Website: apple
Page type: customer-info-address
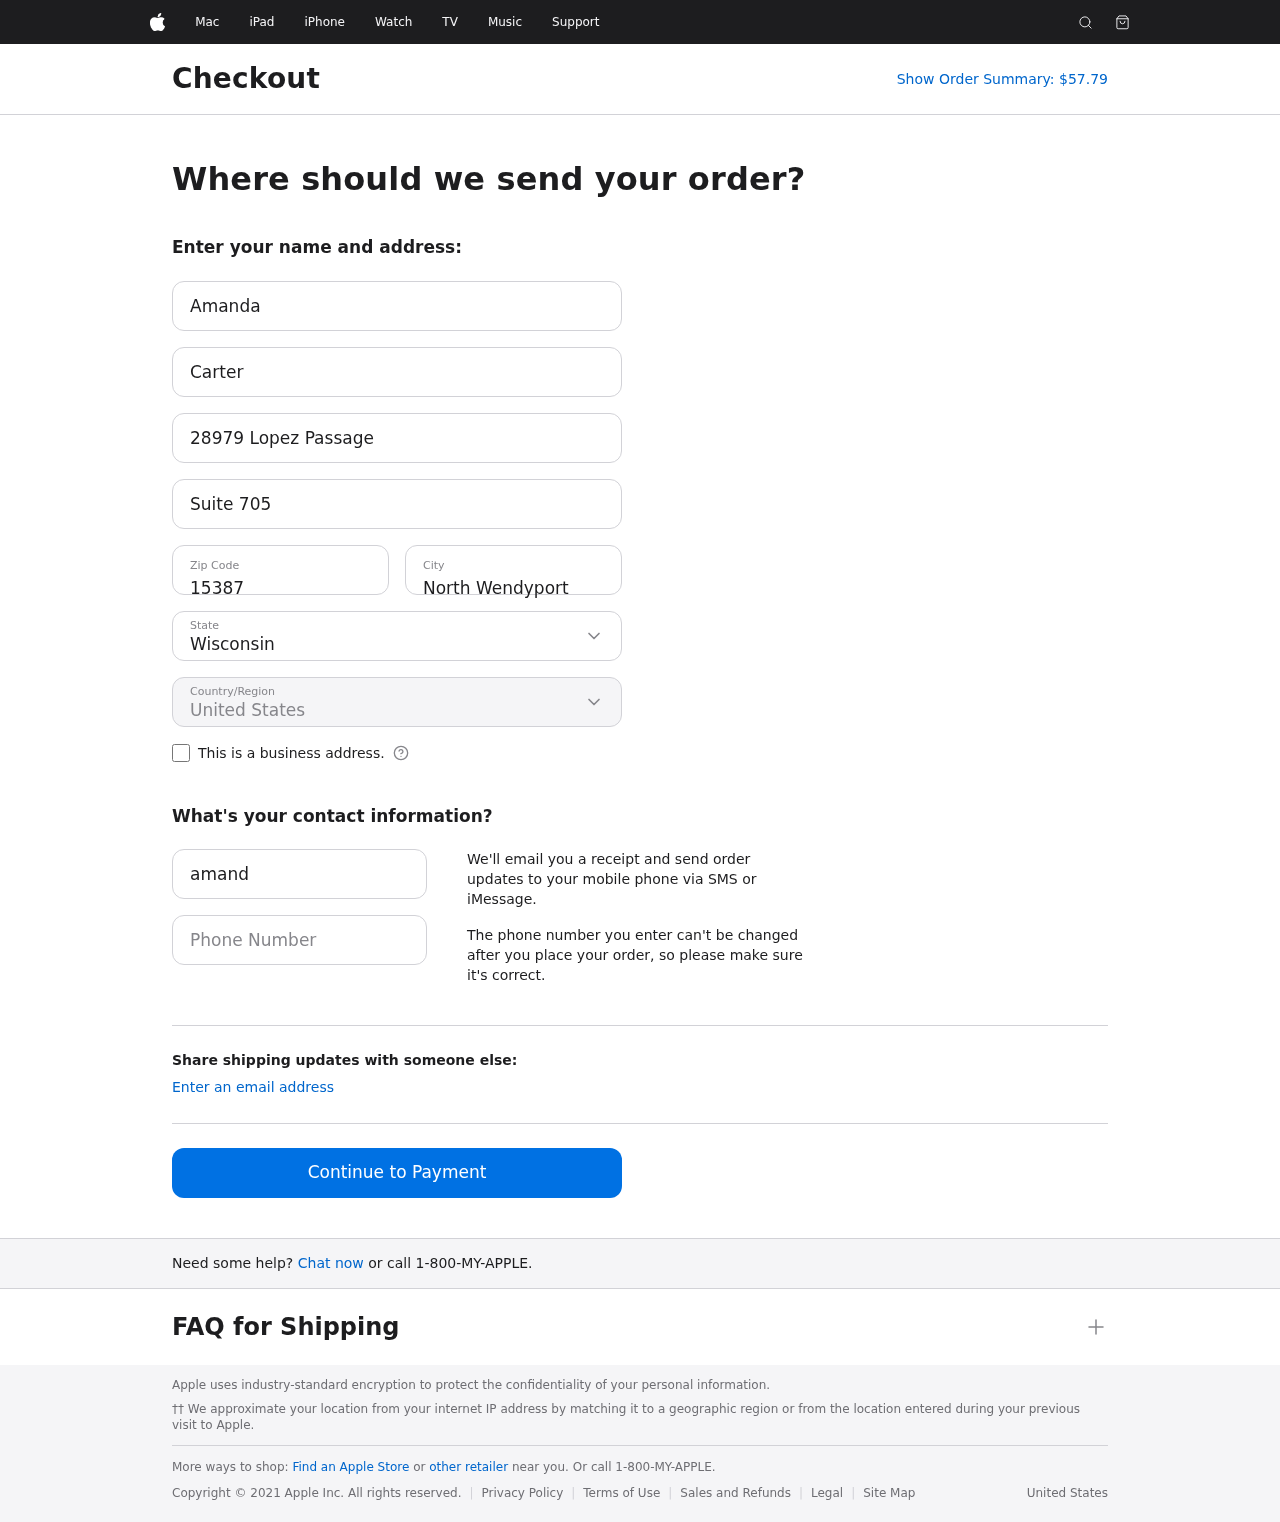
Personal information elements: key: PII_CITY
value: North Wendyport
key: PII_COUNTRY
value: United States
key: PII_EMAIL
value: amanda.carter@hotmail.com
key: PII_FIRSTNAME
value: Amanda
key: PII_LASTNAME
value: Carter
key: PII_PHONE
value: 7534604458
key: PII_POSTCODE
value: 15387
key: PII_STATE
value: Wisconsin
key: PII_STREET
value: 28979 Lopez Passage
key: PII_STREET2
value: Suite 705
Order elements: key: ORDER_TOTAL
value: Show Order Summary: $57.79